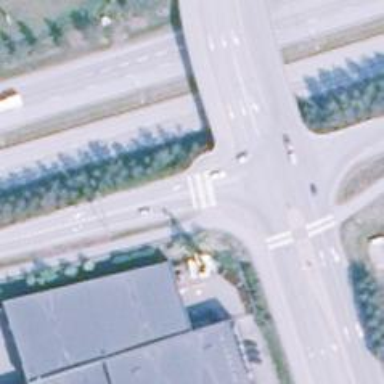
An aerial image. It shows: Road with stop sign.